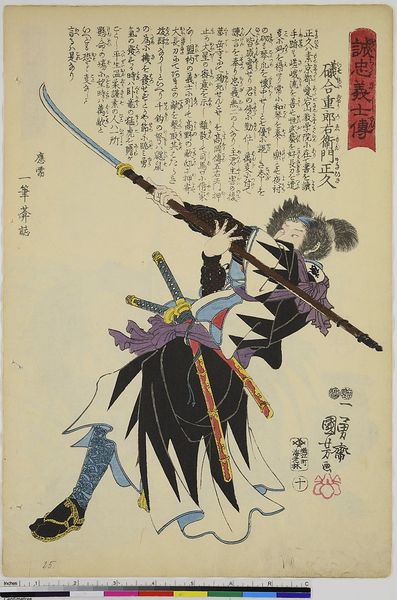
Titel: Isogai Juroemon Masahisa, Blatt 10 aus der Serie: Geschichte der loyalen Gefolgsmänner
Künstler: Utagawa Kuniyoshi
Standort: Hamburg
Institution: Museum für Kunst und Gewerbe Hamburg
Schlagwörter: blau, mann, umhang, gelb, finger, schwarz, weiss, rot, portrait, person, holzschnitt, schrift, violett, lanze, socken, scheide, schriftzeichen, asien, druckgraphik, druckgrafik, schwert, schwerter, waffen, soldat, waffe, asiatisch, krieger, ereignis, zeit, farbholzschnitt, situation, ereignisbild, samurai, edo, historische, reproduktionen, farbskala, druckerzeugnisse, schrfitzeichen, porträt, persönlichkeit, soldatenleben, ukiyo